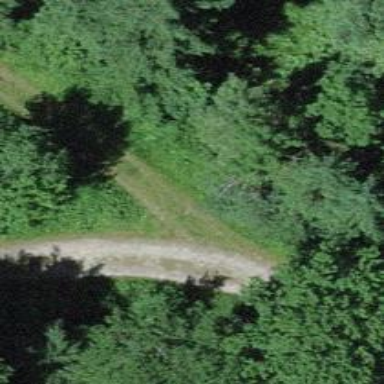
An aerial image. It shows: Track with fine gravel surface of grade2.